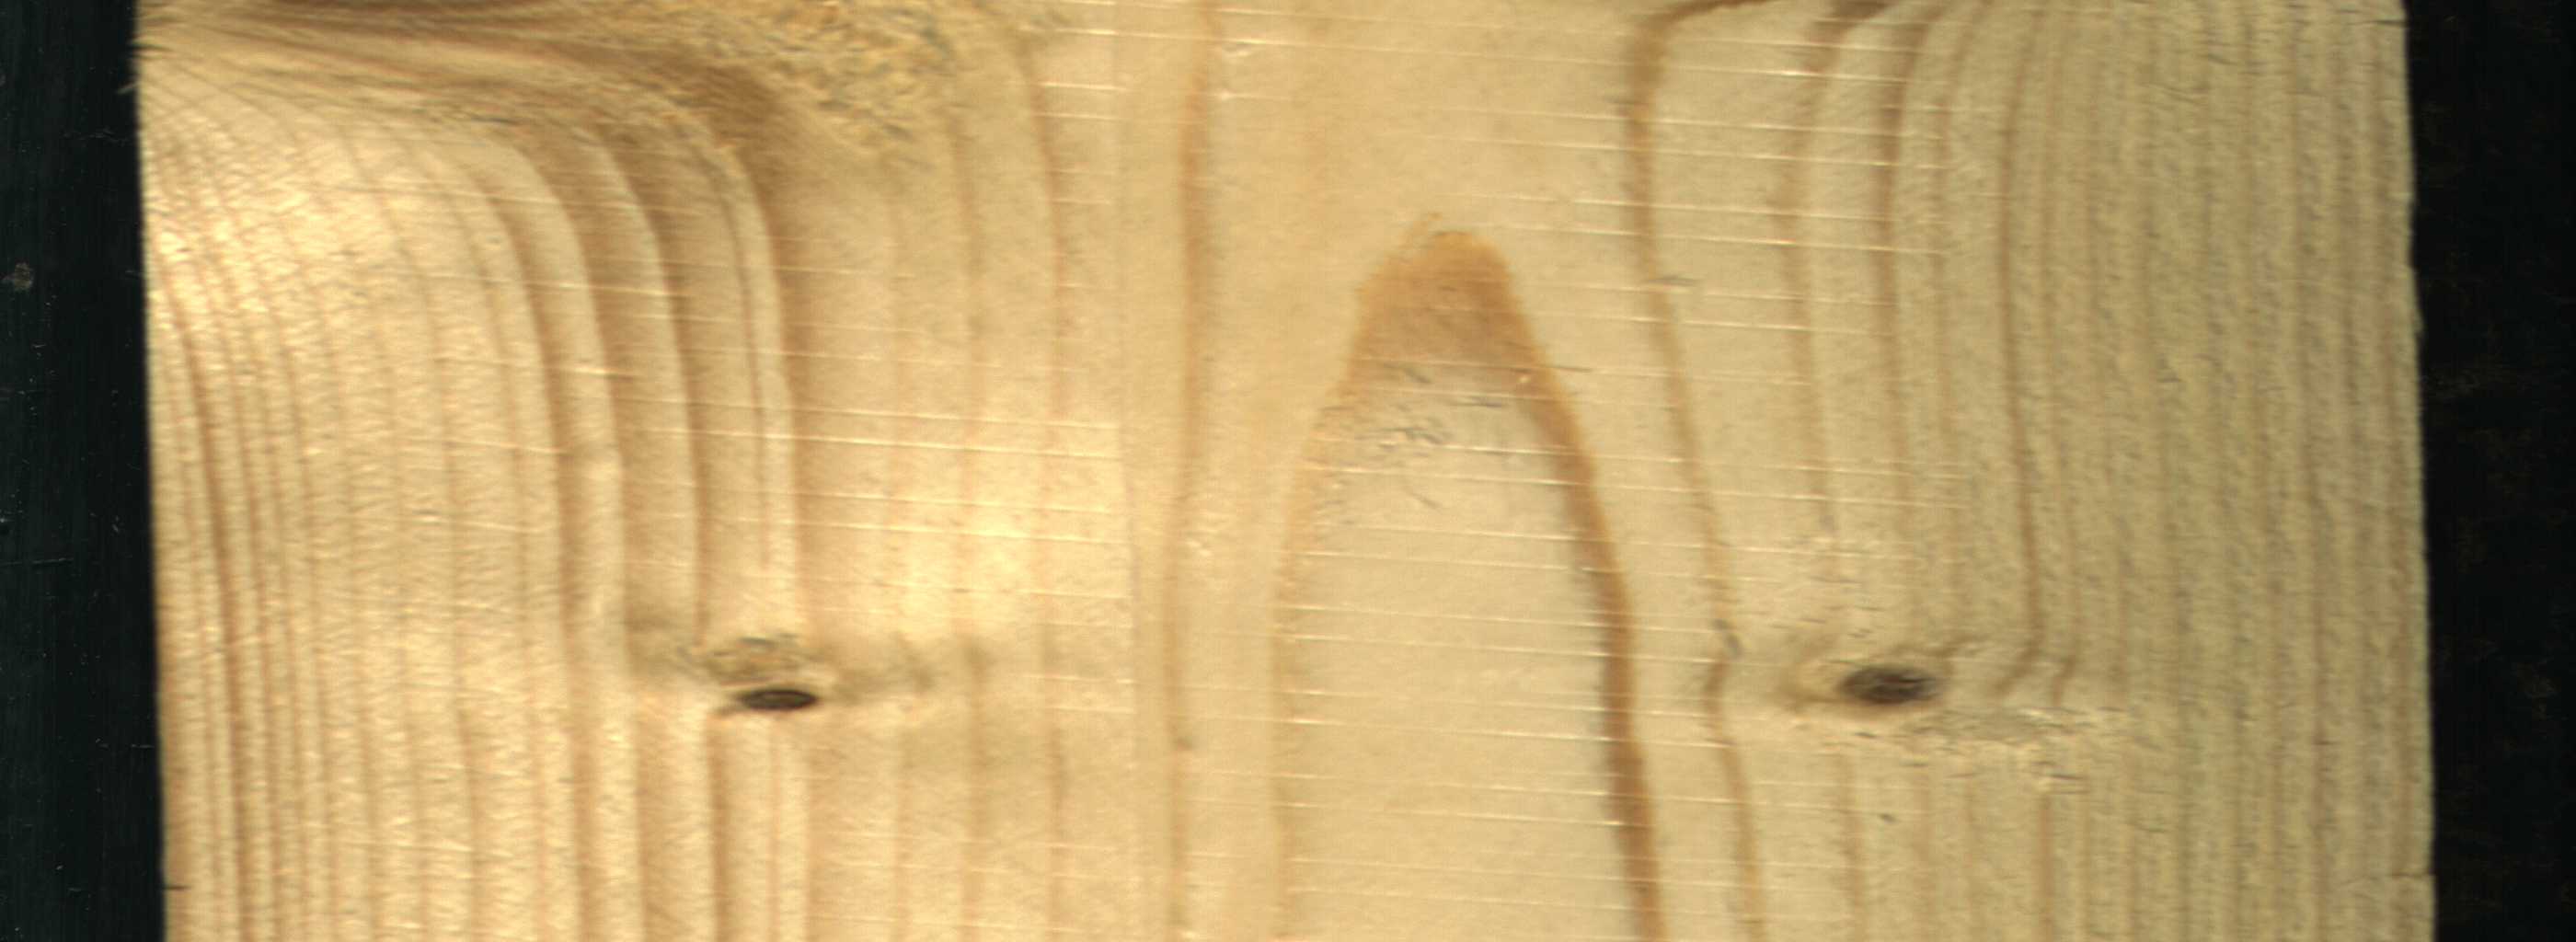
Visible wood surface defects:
Live_Knot
Live_Knot